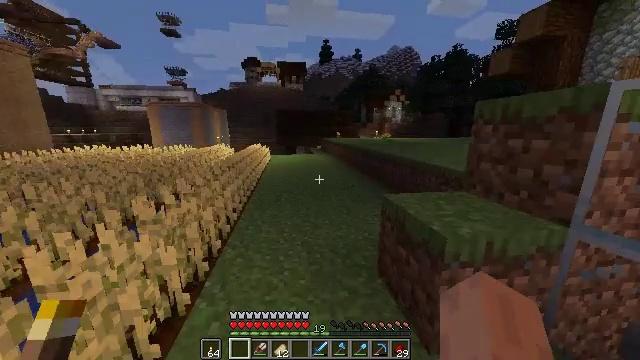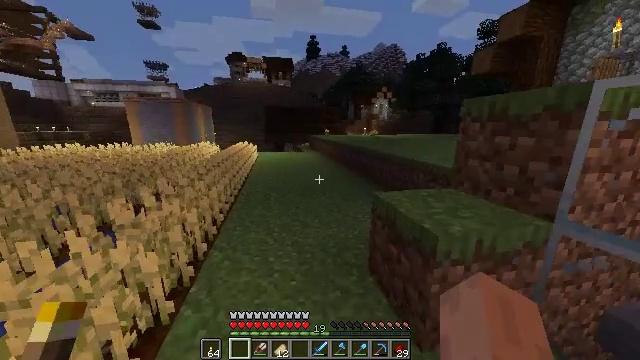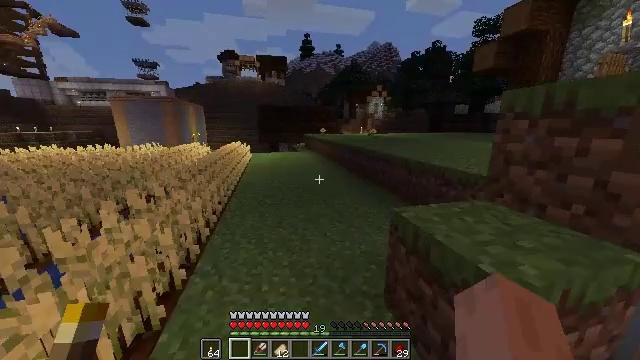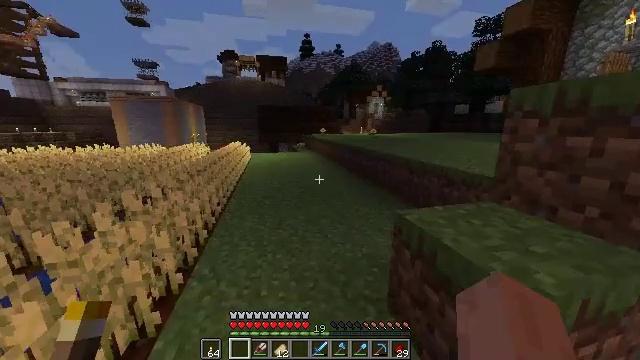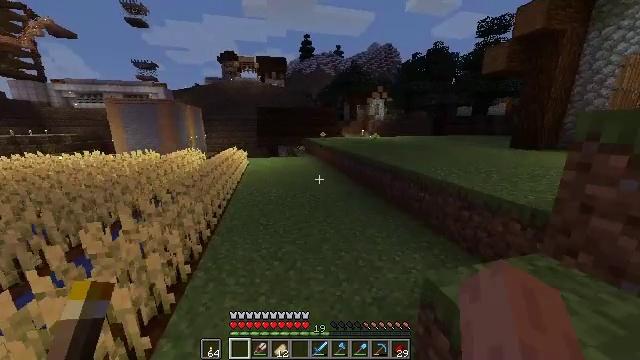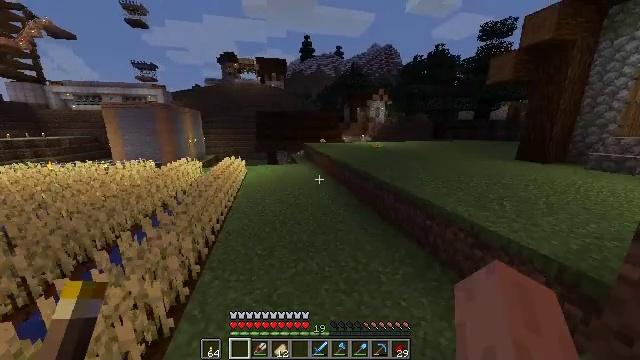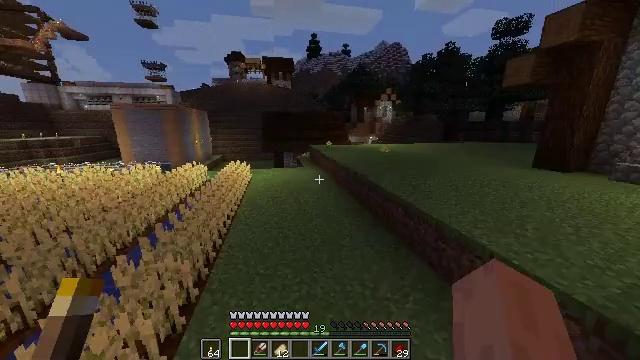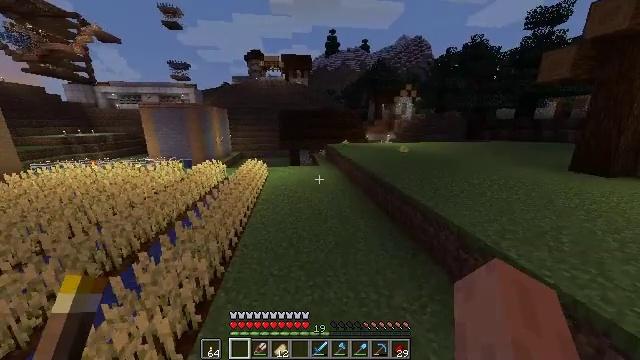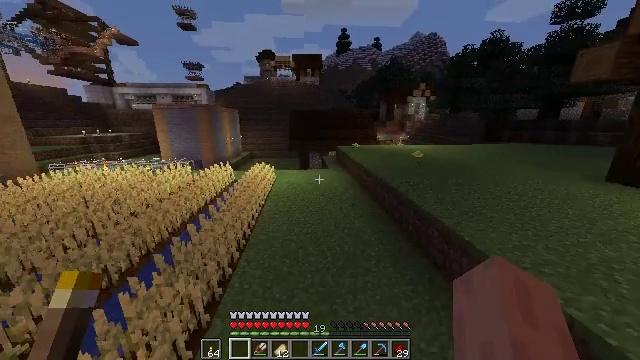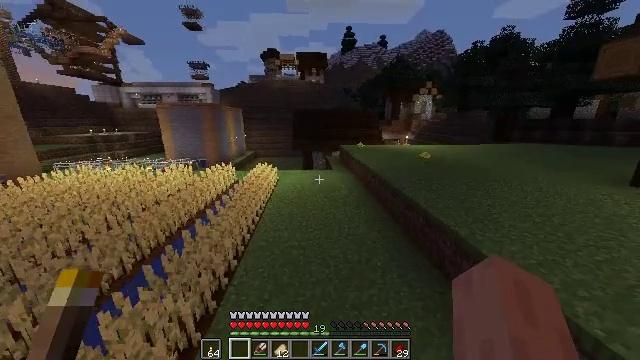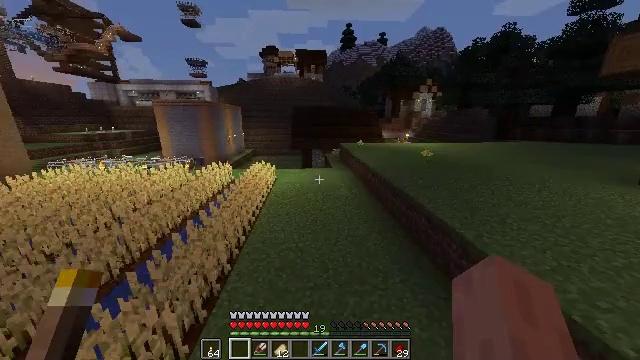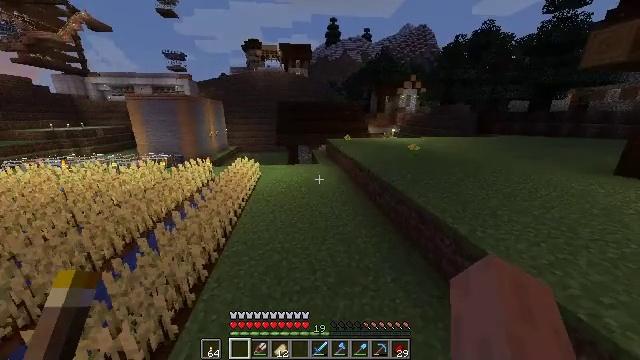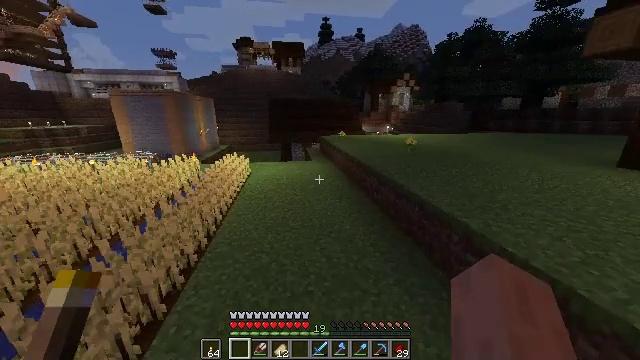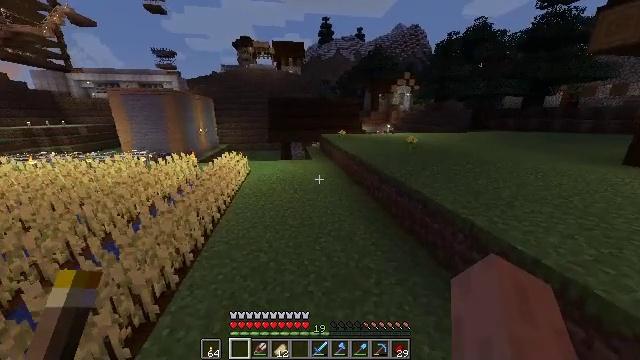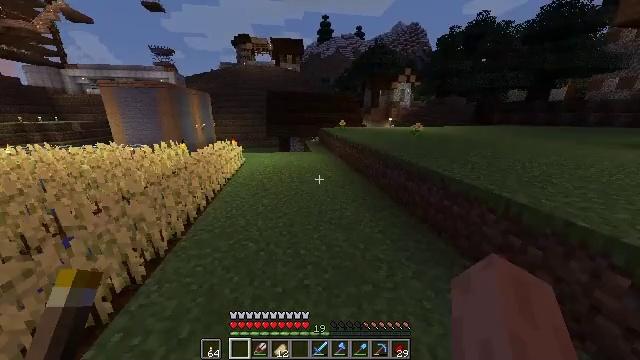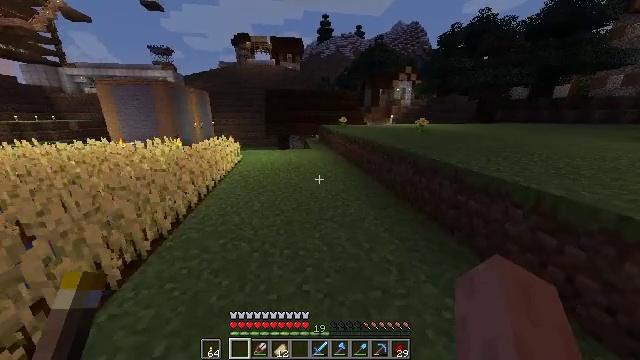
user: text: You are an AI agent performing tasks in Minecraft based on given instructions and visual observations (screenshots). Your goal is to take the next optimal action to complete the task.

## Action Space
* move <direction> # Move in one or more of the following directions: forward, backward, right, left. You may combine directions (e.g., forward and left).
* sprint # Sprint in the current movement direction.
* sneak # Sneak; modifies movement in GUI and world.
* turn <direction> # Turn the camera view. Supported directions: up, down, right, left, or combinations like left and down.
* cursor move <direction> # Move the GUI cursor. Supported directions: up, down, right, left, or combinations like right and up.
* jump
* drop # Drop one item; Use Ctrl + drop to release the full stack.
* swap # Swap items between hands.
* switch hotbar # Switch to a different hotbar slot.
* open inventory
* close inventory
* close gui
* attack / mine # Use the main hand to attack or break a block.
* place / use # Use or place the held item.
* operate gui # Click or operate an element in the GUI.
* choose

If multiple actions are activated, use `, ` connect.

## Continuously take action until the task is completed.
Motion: motion action
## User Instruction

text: Smelt sand for glass using a furnace.
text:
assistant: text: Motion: move forward, sprint, turn right
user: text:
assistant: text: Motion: move forward, turn right
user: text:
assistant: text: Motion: move forward
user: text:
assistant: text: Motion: move forward, jump
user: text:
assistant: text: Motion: move forward, jump
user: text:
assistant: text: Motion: move forward, turn left, jump
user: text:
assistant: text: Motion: move forward, turn left, jump
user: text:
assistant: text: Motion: move forward, turn left, jump
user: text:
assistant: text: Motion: move forward, turn left, jump
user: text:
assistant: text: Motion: move forward, jump
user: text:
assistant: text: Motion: move forward, turn right, jump
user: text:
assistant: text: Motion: move forward, turn right, jump
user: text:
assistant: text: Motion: move forward, sprint, jump
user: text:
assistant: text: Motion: move forward, sprint, jump
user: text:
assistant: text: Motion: move forward, sprint, jump
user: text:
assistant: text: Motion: move forward, sprint, turn right, jump
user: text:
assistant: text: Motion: move forward, turn right, jump
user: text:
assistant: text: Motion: move forward, turn right, jump
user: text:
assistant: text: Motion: move forward, jump
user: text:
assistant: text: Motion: move forward, jump
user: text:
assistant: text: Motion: move forward, jump
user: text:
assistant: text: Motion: move forward, jump
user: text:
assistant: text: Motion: move forward, sprint, jump
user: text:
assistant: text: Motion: move forward, sprint, jump
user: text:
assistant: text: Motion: move forward, sprint, jump
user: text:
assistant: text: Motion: move forward, sprint, jump
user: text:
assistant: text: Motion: move forward, sprint, jump
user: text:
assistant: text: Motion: move forward, jump
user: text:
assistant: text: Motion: move forward, jump
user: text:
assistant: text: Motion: move forward, jump